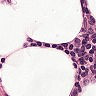
Metastatic tissue present: no